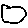
Label: circle